RGB frame:
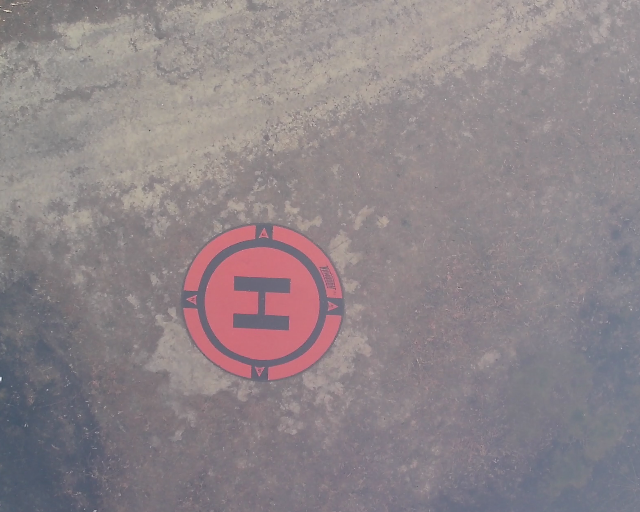
Thermal frame:
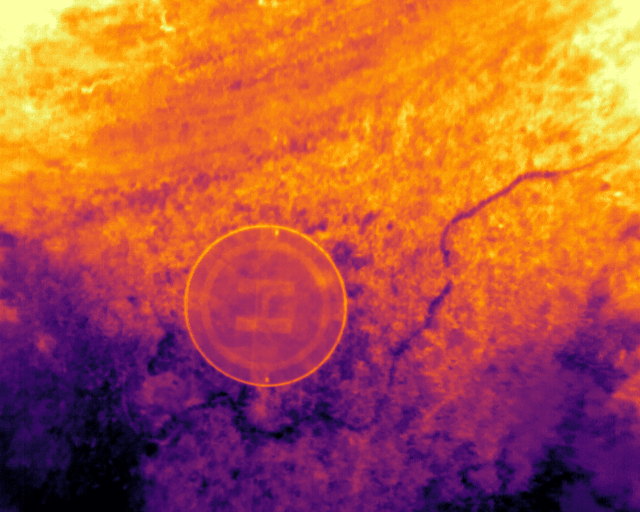
Captured: 2026-02-26 03:12:06
Pixels at or above 80 °C: 0 (fraction of frame: 0)